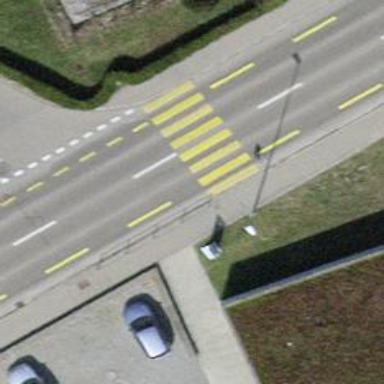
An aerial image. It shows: Uncontrolled zebra crossing on the road.